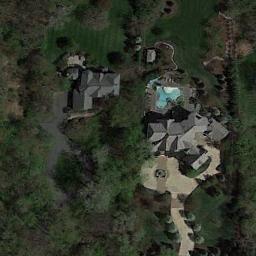
Label: residential